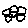
Label: car